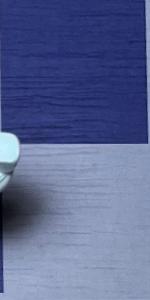
Label: Empty